RGB frame:
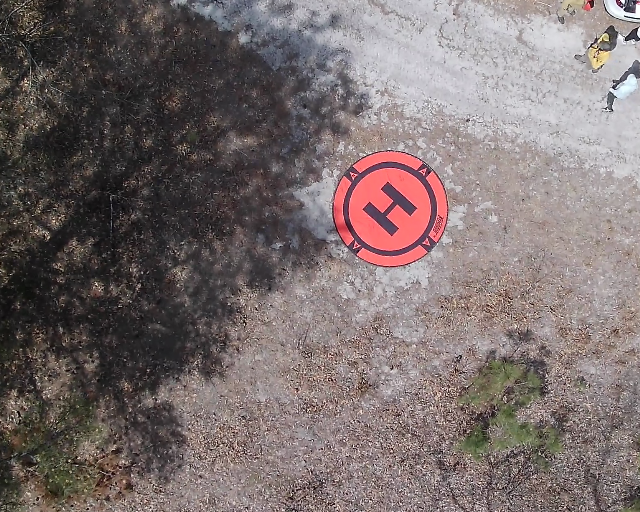
Thermal frame:
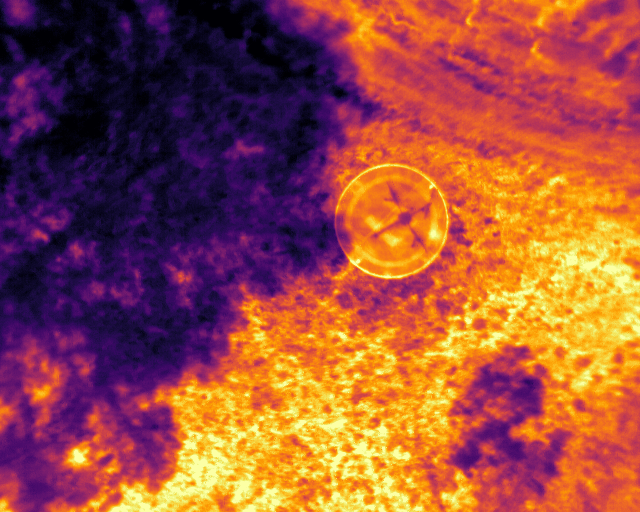
Captured: 2026-02-26 02:26:35
Pixels at or above 80 °C: 0 (fraction of frame: 0)